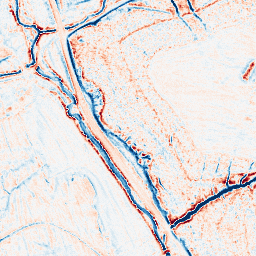
Category: classical
Decomposition family: gaussian_anisotropic
Decomposition parameters: sigma_x: 2
sigma_y: 2
Upsampling method: sinc_hamming
Upsampling parameters: scale: 2
kernel_size: 16
Upsampling scale: 2